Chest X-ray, PA view. Patient: 60 years old, sex M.
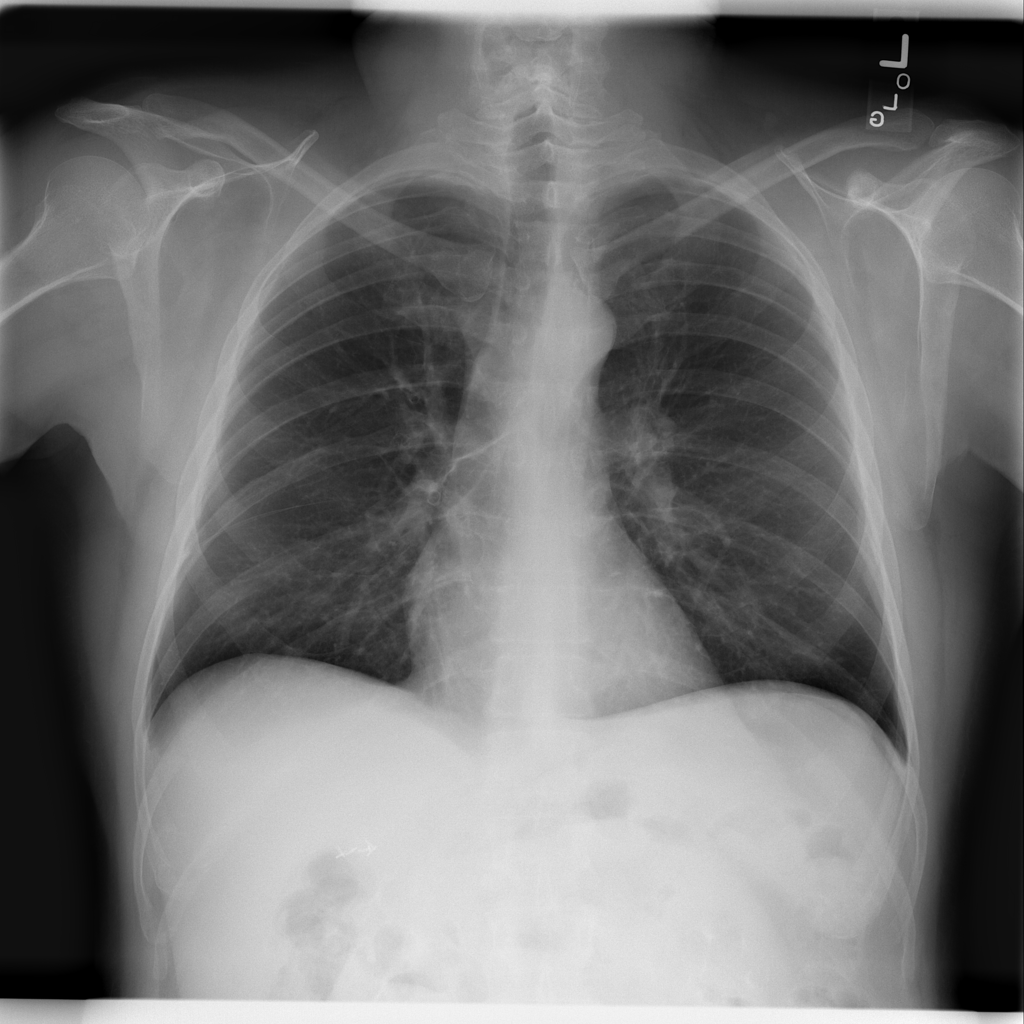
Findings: No Finding